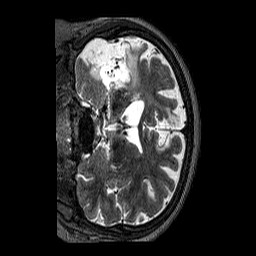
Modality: T2w
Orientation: coronal
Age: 51
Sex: male
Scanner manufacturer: siemens
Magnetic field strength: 3 T
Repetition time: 3.2 s
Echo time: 0.567 s